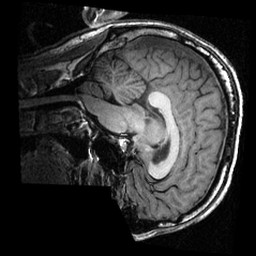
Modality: T1w
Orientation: sagittal
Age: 27
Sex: male